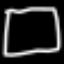
Label: square